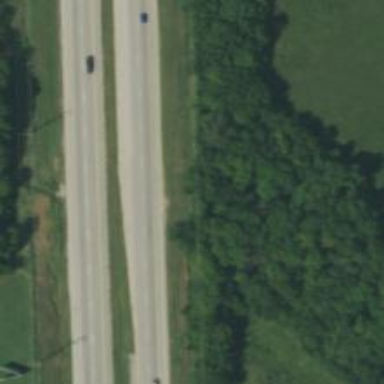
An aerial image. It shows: This image shows trunk highway that functions as expressway.